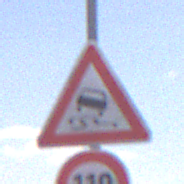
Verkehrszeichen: SchleuderOderRutschgefahr
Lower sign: Geschwindigkeit110
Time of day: Midday
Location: Outdoor (Nature)
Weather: PartlyCloudy
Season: NotSpecified
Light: Natural